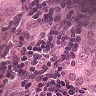
Metastatic tissue present: yes